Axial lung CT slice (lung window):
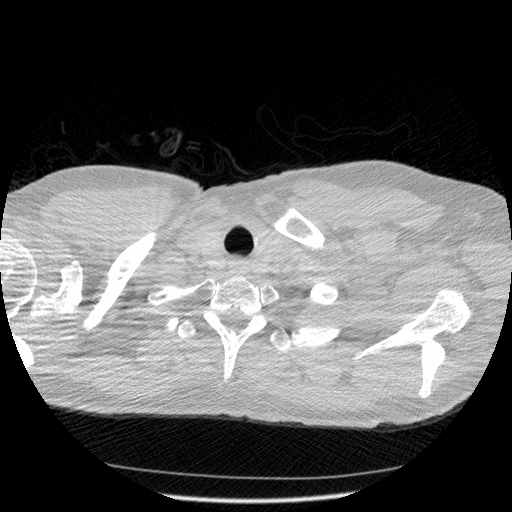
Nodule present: no